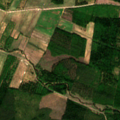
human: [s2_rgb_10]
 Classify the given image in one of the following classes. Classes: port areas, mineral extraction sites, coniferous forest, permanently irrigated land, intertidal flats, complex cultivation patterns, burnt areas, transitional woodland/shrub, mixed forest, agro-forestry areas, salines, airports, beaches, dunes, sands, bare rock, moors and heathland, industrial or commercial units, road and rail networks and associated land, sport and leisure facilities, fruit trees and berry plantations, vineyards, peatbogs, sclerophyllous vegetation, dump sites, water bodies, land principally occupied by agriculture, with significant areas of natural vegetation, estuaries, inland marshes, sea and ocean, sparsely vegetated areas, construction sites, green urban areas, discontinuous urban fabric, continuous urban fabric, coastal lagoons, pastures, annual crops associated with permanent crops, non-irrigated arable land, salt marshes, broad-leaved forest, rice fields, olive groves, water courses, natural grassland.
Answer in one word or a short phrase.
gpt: land principally occupied by agriculture, with significant areas of natural vegetation, mixed forest